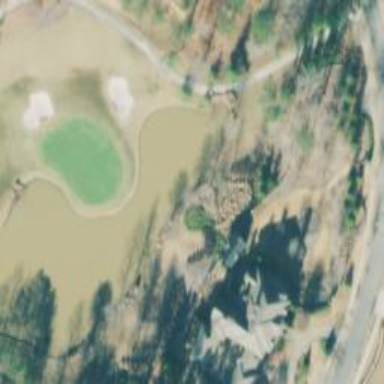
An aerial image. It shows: Water hazard in golf course. The hazard is natural water feature.